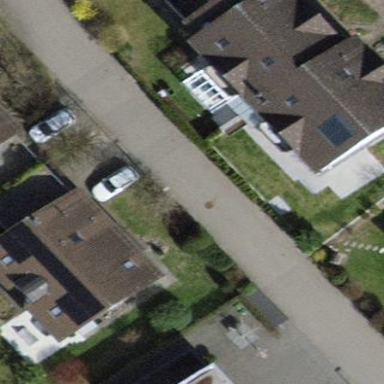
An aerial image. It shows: Semidetached house.